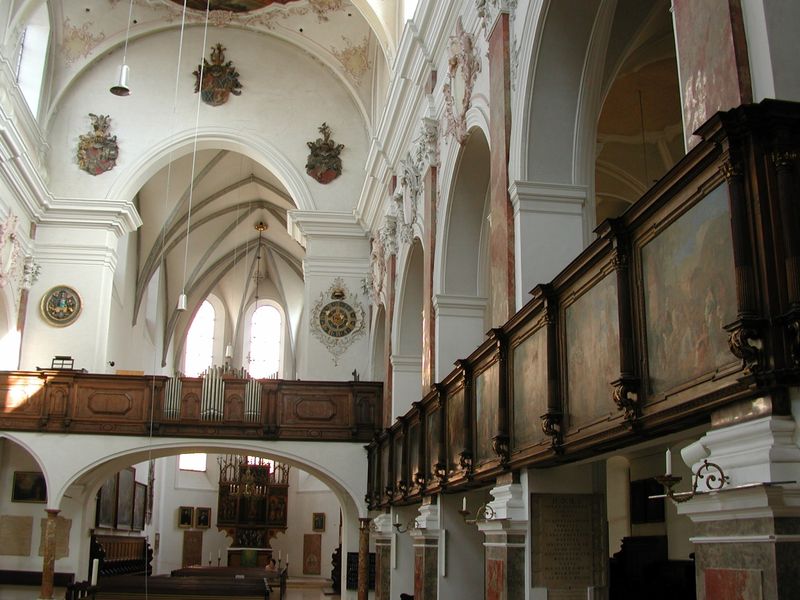
Titel: Augsburg, St. Anna, Fuggerkapelle
Standort: Augsburg, St. Anna, Fuggerkapelle (EU - D - B)
Schlagwörter: gemälde, schatten, weiß, braun, fenster, holz, lampen, licht, säule, säulen, barock, innenraum, brüstung, kirche, interieur, gotik, empore, pilaster, gestühl, kerze, uhr, kerzen, stuck, foto, bögen, gewölbe, altar, bänke, kathedrale, wappen, kerzenhalter, lettner, orgel, kreuzgratgewölbe, obergaden, apsis, chor, reliefs, holzgeländer, arkadengang, gotteshaus, medaillons, hängelampen, steinwände, weisse wände, holzbilder